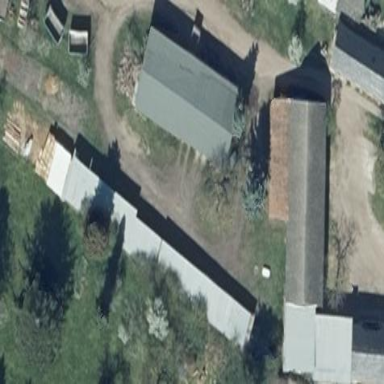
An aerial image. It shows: Gabled grey farm auxiliary building with roof oriented along its structure.